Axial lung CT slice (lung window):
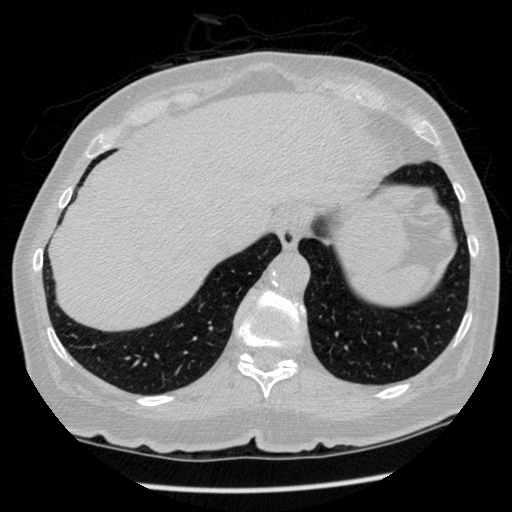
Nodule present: no